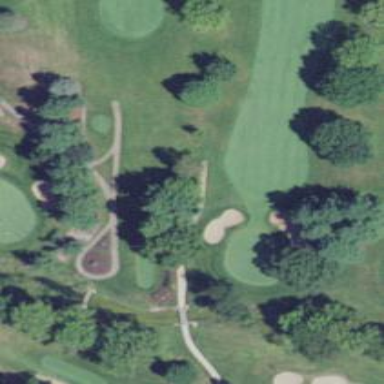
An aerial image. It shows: Path used for both walking and golf.